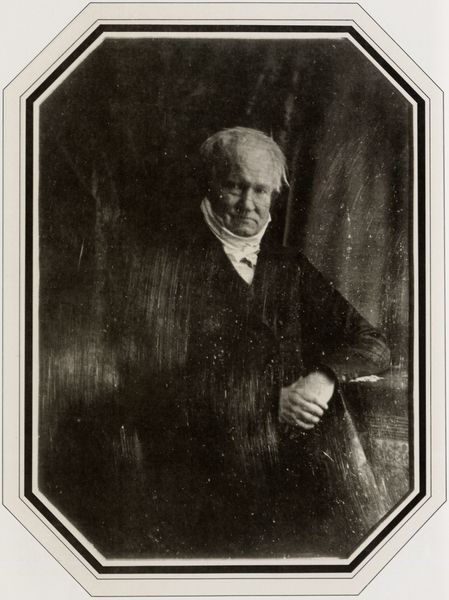
Titel: Alexander von Humboldt (1769-1859)
Künstler: Hermann Biow
Standort: Hamburg
Institution: Museum für Kunst und Gewerbe
Schlagwörter: dunkel, hand, kopf, mann, schatten, weiß, finger, frisur, grau, haar, hell, licht, mund, nase, schwarz, stirn, tisch, blick, schal, rock, alt, anzug, hemd, arm, augen, falten, gesicht, kragen, mensch, rahmen, stehen, ärmel, bild, bildnis, hals, herr, hände, portrait, porträt, vorhang, auge, haare, mantel, pose, stoff, blatt, kinn, lippen, ohren, lächeln, ecke, alter mann, linien, ausdruck, rand, gefaltet, krawatte, dichter, glatze, halstuch, sitzt, atelier, streifen, nachdenklich, ellenbogen, fliege, gehrock, revers, dünn, foto, fotografie, photographie, kante, alter, greis, zettel, eckig, schwarz weiss, künstler, mundwinkel, verkniffen, scharz, posieren, krause, halbglatze, photo, ecken, komode, verschwommen, verwischt, schwart, forscher, rollkragen, halsbinde, lichts, gelehrter, undeutlich, freundlich, gerahmt, anlehnen, fotographie, aufnahme, auflehnen, kratzer, humboldt, professor, daguerrotypie, nadar, hande, bayard, stuhel, intelligent, schrammen, á la schopenhauer, äörmel, rollkrage, lionien, rollkragenpulli